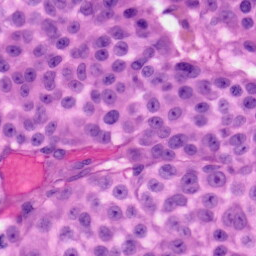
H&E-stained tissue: Skin